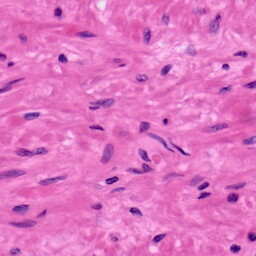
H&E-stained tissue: Prostate